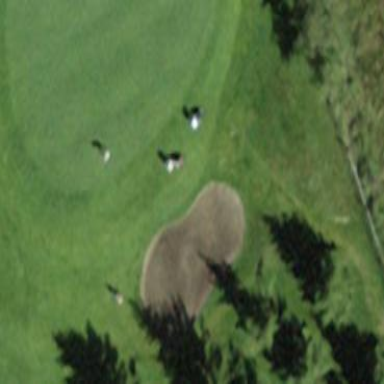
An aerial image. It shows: Sand bunker on golf course.